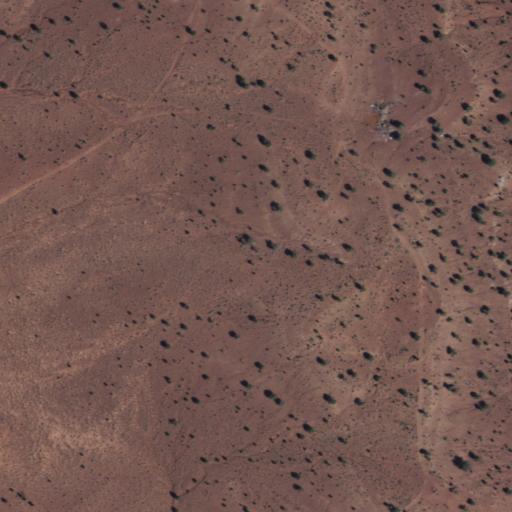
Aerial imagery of mountain in Arizona named Red Hill containing shrub and grassland